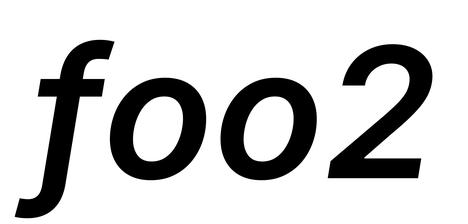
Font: Inter-Italic_SemiBold_Italic